Interaction volume radius: 10 \u00c5
Interaction volume height: 20 \u00c5
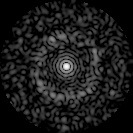
Disorder parameter: 0.8333